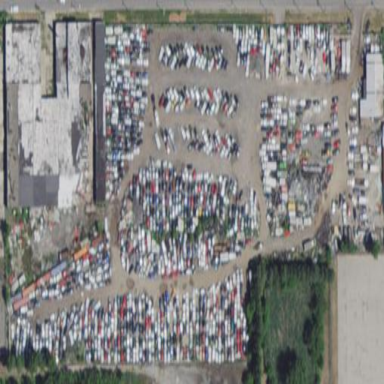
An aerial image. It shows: Scrap yard situated in industrial area.